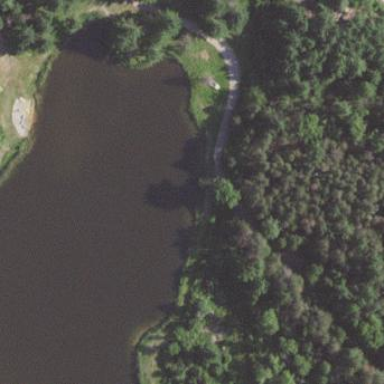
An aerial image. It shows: Peaceful pond surrounded by nature.